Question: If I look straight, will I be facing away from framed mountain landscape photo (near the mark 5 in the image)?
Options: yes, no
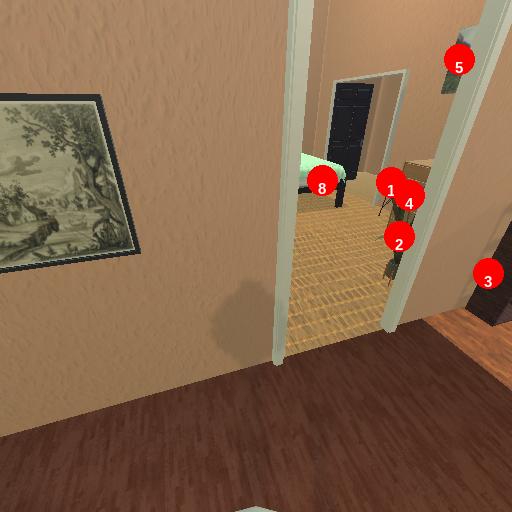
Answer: yes